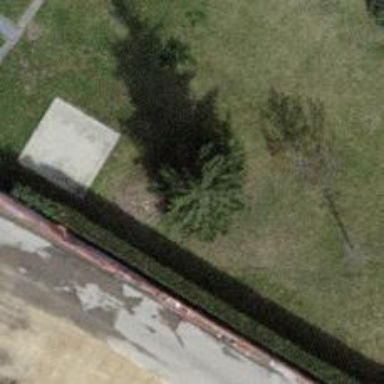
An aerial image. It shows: Evergreen tree with needle-leaved leaves.